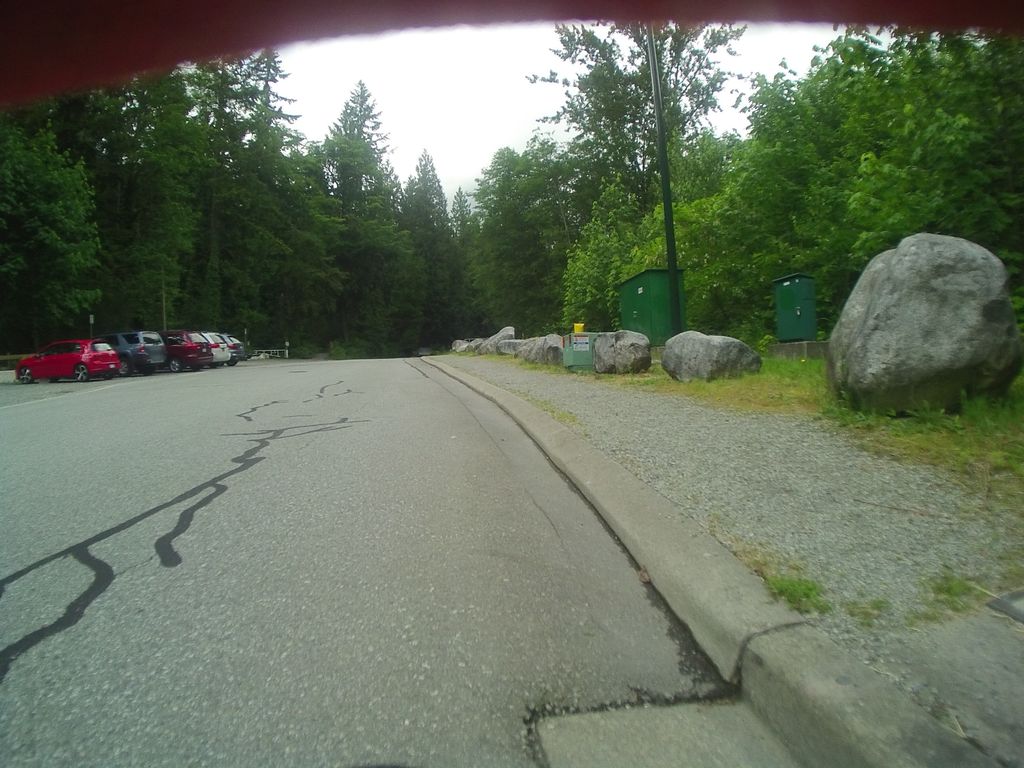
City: vancouver